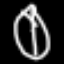
Label: leaf